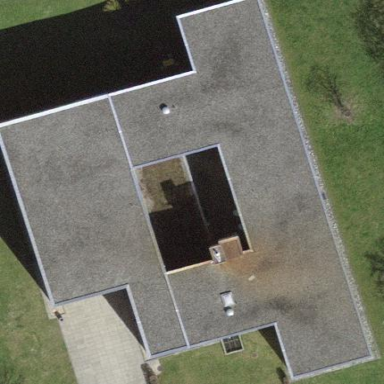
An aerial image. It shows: School building.